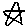
Label: star